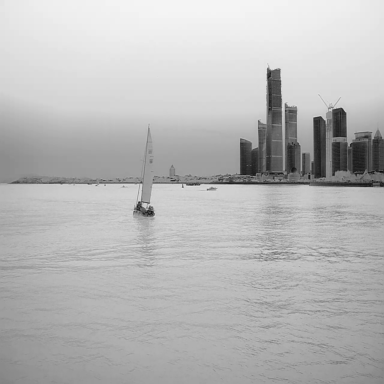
There are four objects shown in the infrared image, including a bulk_carrier, two sailboats, and a container_ship.